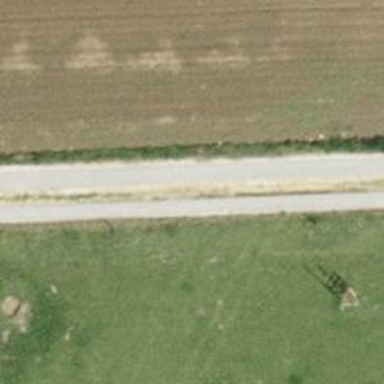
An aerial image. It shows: Well-maintained track road of grade 1.